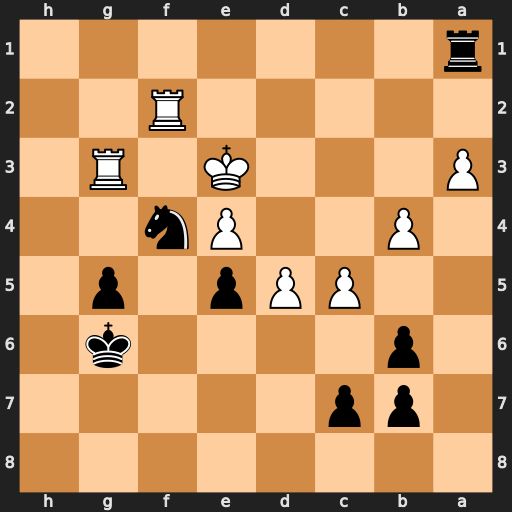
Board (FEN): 8/1pp5/1p4k1/2PPp1p1/1P2Pn2/P3K1R1/5R2/r7
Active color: b
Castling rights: -
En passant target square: -
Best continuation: Rxa3+ Kd2 Rxg3